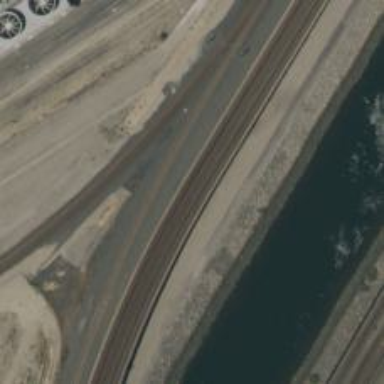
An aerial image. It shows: Railway tracks on embankment.